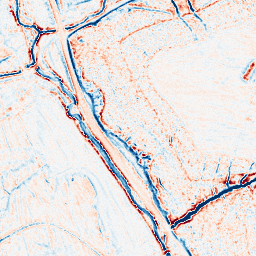
Category: edge_preserving
Decomposition family: bilateral
Decomposition parameters: d: 9
sigma_color: 25
sigma_space: 100
Upsampling method: cubic_catmull_rom
Upsampling parameters: scale: 4
Upsampling scale: 4